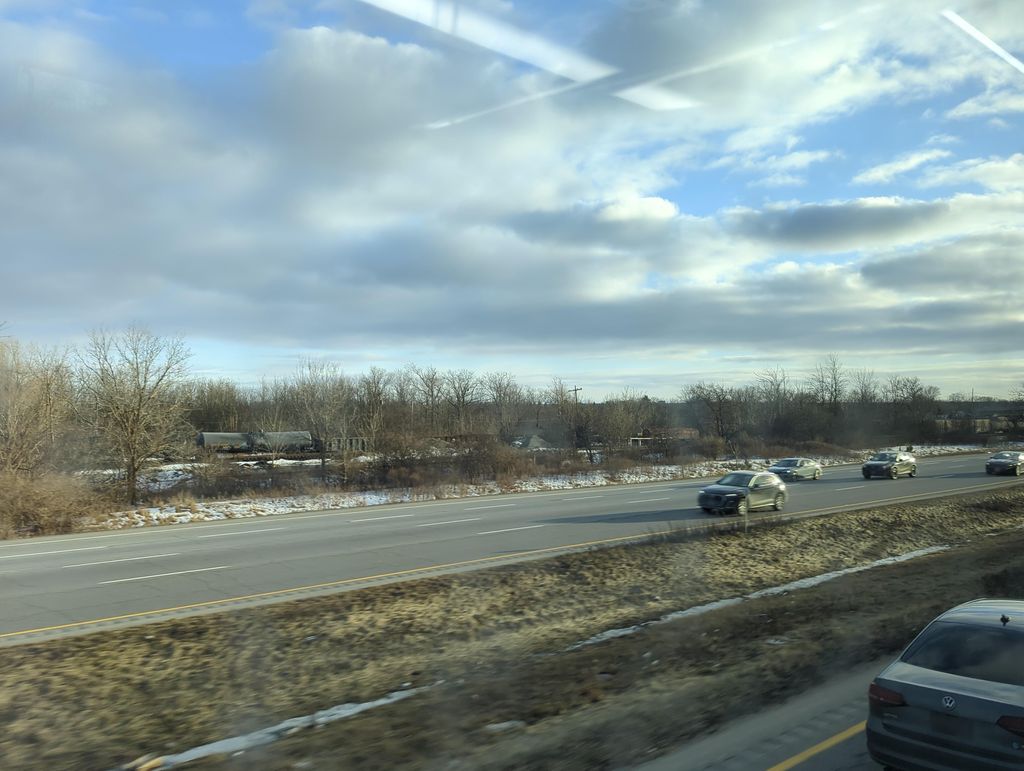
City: hamilton